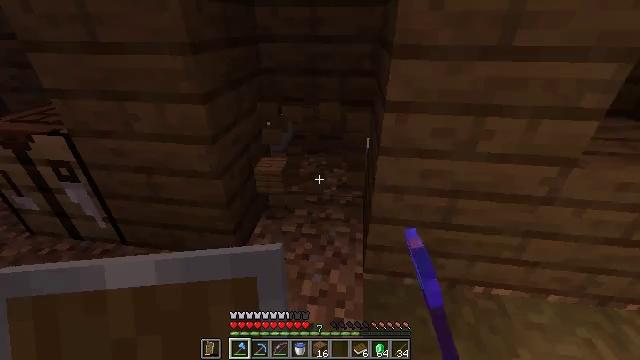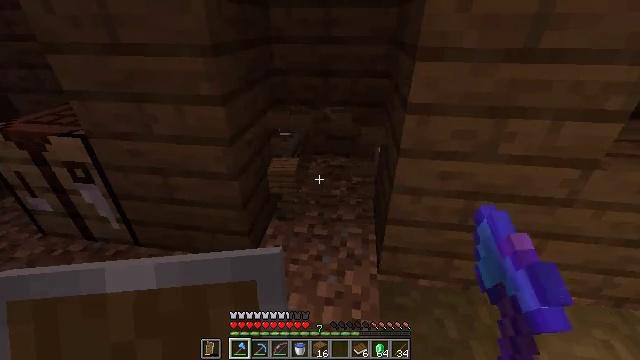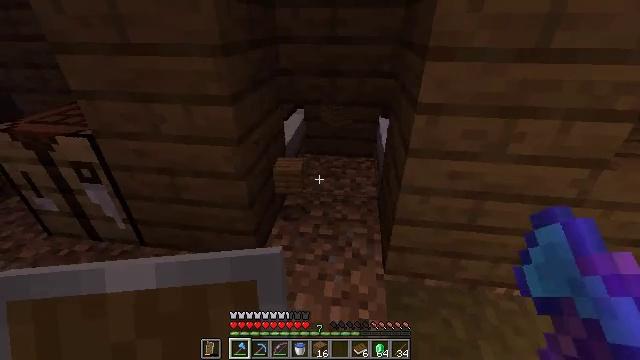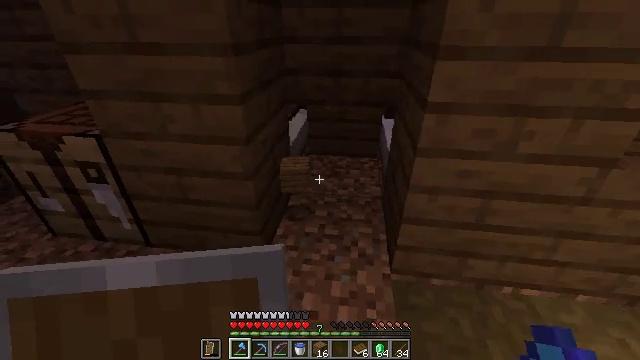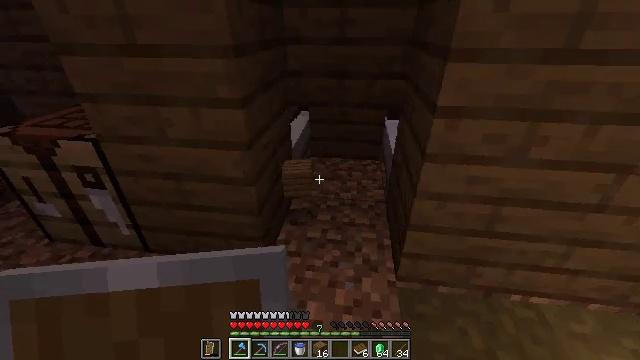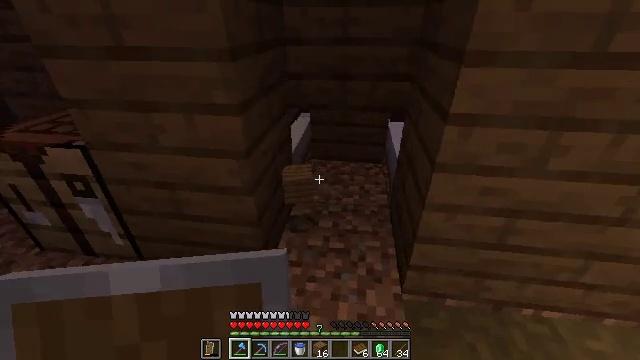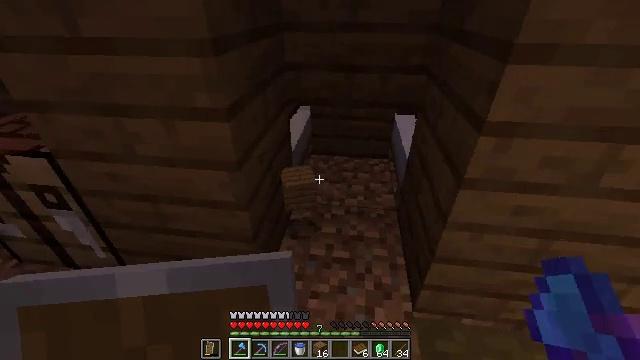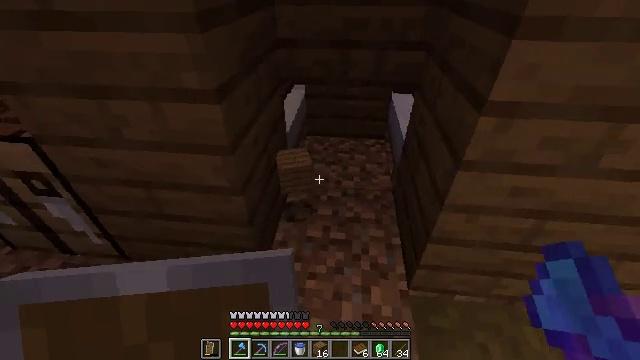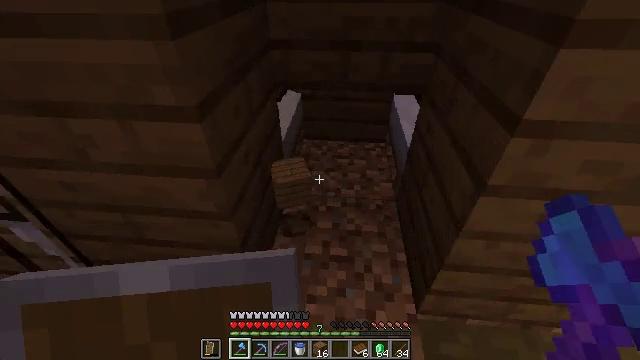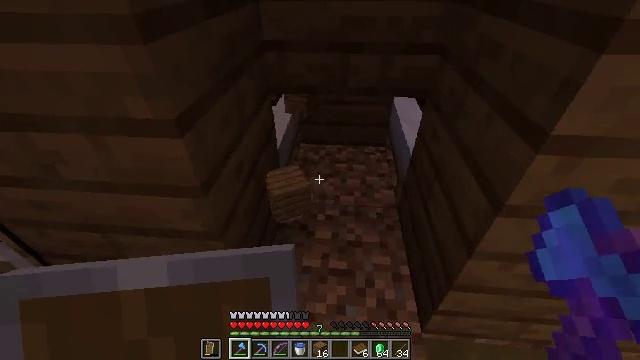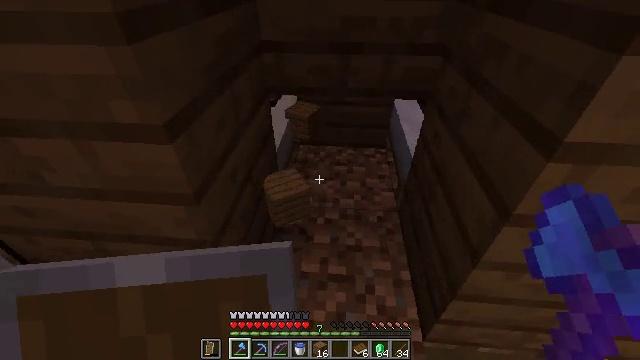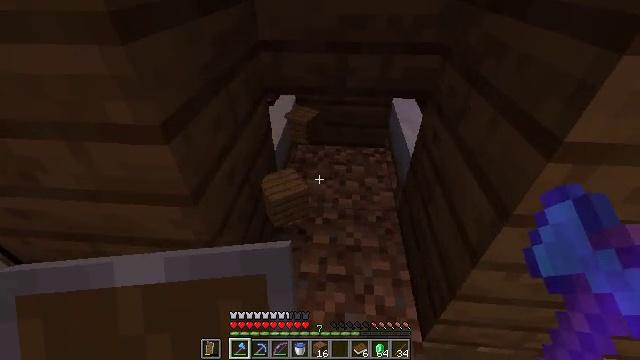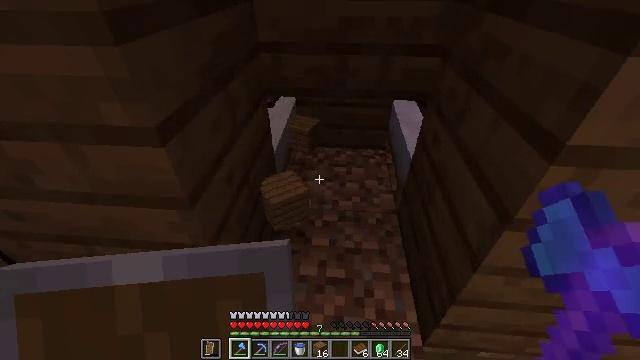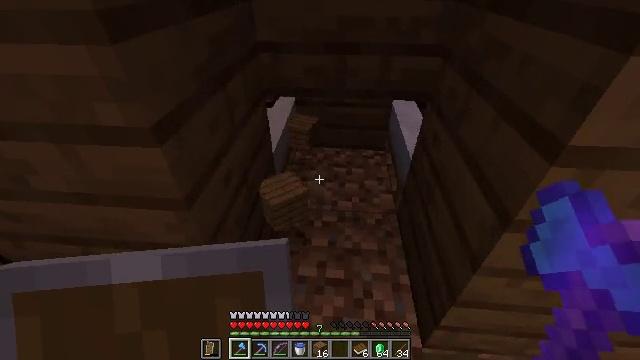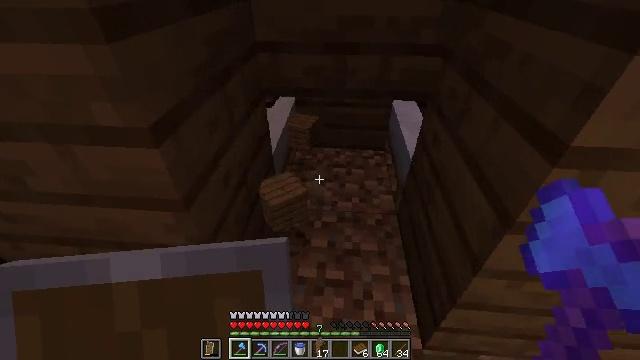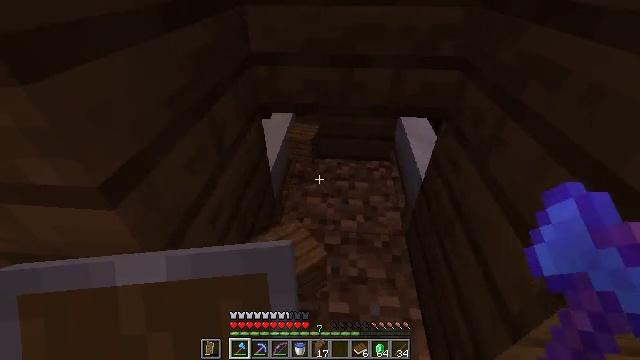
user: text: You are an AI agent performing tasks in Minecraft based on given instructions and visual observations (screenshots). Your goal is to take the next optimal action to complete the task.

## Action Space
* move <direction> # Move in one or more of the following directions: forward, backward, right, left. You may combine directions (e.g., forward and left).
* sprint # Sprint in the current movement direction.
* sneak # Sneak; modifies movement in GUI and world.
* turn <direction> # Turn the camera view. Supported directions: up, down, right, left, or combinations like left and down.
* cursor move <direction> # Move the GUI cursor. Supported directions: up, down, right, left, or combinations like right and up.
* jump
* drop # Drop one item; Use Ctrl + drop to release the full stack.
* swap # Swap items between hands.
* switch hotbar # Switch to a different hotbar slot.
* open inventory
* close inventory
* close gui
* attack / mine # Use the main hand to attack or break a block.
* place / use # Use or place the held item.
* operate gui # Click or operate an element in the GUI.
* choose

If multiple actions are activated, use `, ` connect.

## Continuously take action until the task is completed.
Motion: motion action
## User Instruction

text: Collect dirt by holding left button.
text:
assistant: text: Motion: no_op
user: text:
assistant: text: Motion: no_op
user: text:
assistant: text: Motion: no_op
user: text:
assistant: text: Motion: move forward
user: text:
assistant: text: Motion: move forward
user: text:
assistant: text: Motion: move forward, turn down
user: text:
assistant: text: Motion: move forward, turn right and down
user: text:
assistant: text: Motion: no_op
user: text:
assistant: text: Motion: no_op
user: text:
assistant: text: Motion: no_op
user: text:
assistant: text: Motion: no_op
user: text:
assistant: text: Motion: no_op
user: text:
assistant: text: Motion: no_op
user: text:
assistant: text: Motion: move forward
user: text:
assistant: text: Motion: move forward
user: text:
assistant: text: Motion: move forward
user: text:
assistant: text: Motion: turn left
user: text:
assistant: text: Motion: turn down
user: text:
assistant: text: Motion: turn right and down
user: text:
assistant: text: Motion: turn right and down
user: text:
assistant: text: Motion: turn right and down, attack / mine
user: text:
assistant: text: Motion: turn right and down, attack / mine
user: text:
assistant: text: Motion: turn down, attack / mine
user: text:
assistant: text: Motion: attack / mine
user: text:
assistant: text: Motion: attack / mine
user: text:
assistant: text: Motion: attack / mine
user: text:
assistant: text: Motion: attack / mine
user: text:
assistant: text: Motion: attack / mine
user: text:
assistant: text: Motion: attack / mine
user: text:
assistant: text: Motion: attack / mine